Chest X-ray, AP view. Patient: 56 years old, sex F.
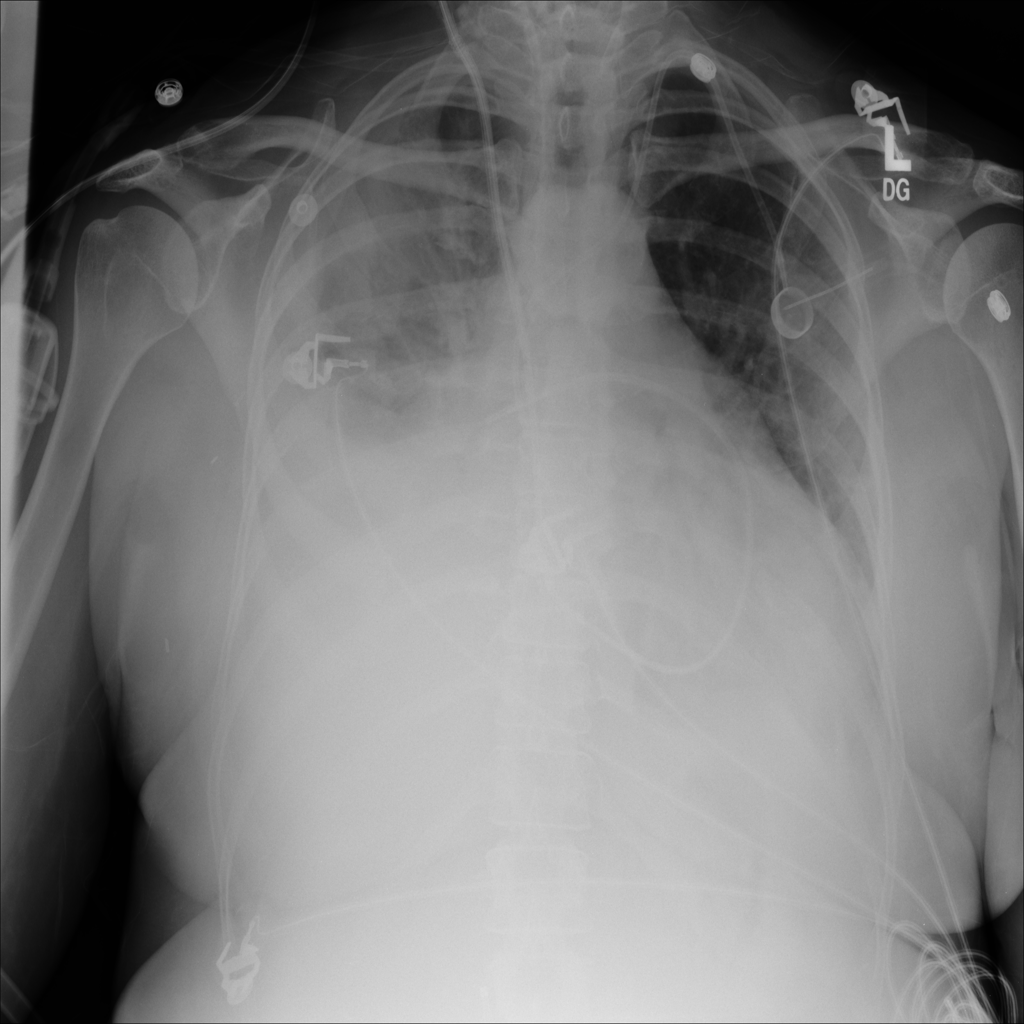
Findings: Atelectasis, Infiltration